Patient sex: M
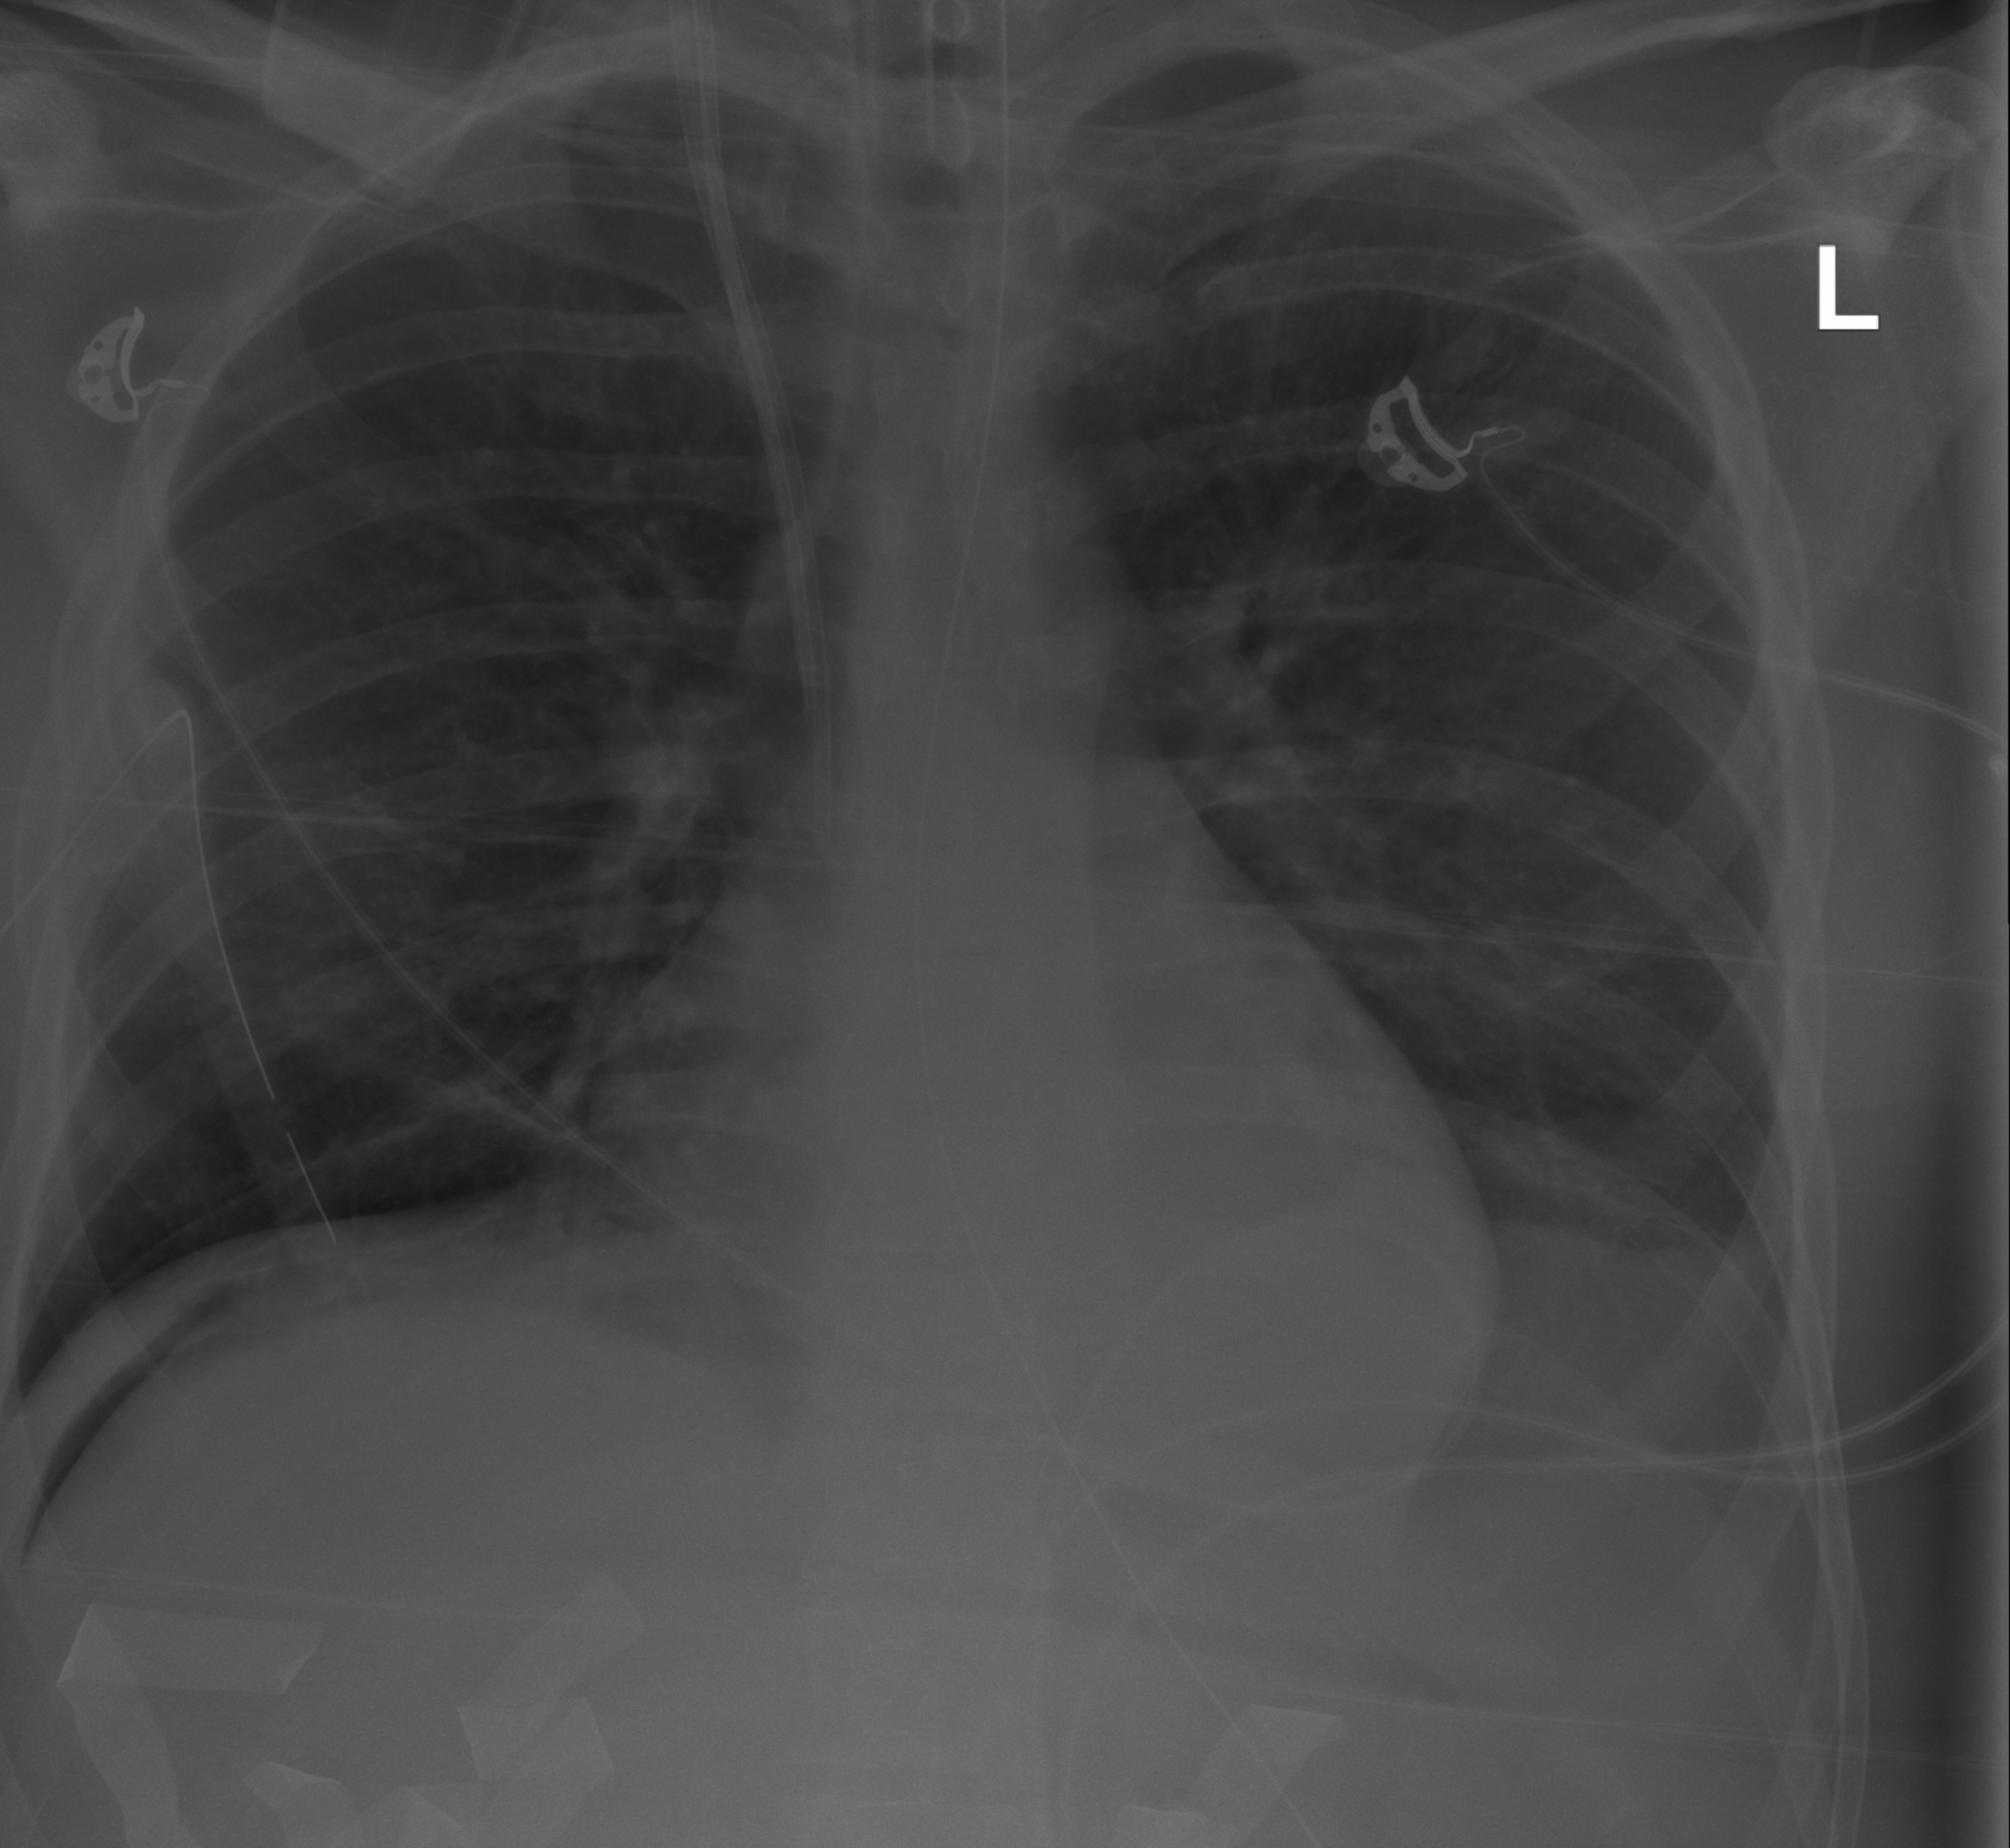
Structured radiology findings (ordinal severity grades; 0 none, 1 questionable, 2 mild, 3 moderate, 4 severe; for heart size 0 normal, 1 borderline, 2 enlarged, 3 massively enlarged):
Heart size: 1
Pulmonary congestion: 0
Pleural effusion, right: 0
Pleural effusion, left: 1
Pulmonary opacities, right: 0
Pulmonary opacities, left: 0
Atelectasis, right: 2
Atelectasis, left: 2